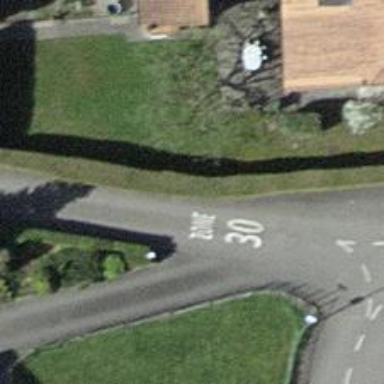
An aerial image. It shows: Hedge acting as barrier.